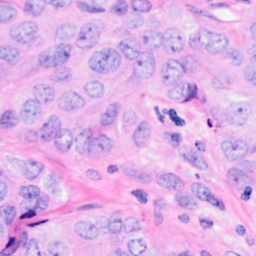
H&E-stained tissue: Breast